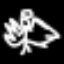
Label: angel